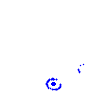
Particle: electron